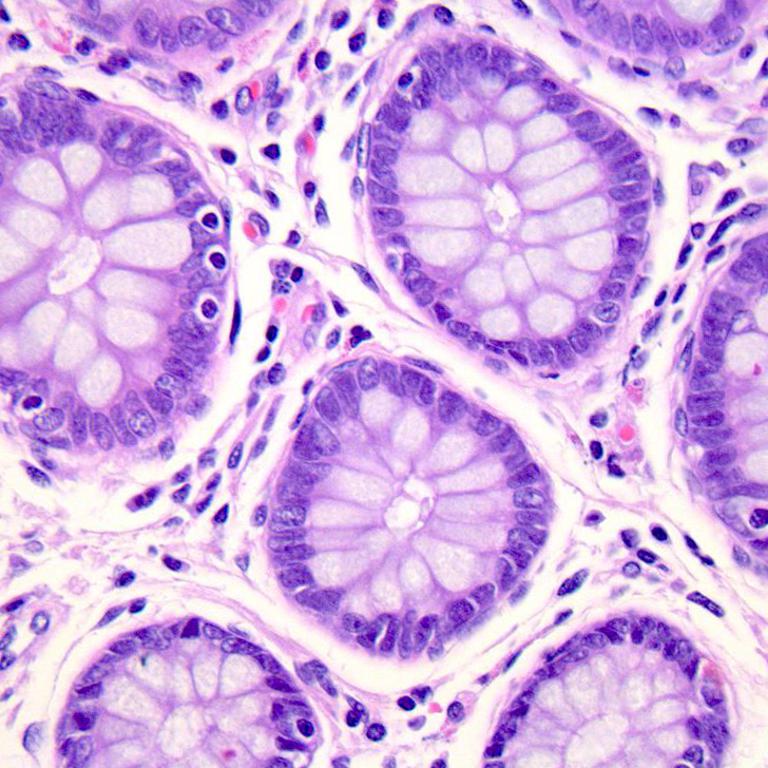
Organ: colon
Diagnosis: benign